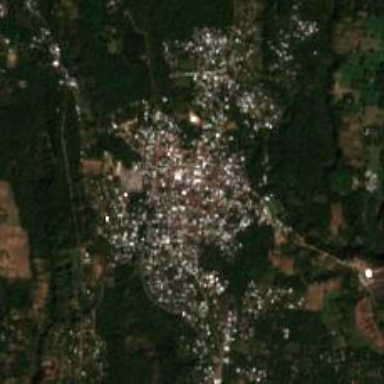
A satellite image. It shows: Town.